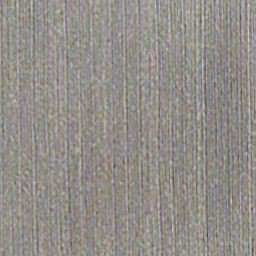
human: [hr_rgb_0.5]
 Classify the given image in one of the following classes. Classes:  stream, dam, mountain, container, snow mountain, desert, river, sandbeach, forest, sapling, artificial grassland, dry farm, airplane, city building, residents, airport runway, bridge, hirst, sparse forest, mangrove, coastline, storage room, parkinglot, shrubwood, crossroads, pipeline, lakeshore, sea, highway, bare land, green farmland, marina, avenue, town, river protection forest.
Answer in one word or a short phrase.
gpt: dry farm